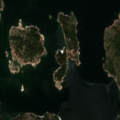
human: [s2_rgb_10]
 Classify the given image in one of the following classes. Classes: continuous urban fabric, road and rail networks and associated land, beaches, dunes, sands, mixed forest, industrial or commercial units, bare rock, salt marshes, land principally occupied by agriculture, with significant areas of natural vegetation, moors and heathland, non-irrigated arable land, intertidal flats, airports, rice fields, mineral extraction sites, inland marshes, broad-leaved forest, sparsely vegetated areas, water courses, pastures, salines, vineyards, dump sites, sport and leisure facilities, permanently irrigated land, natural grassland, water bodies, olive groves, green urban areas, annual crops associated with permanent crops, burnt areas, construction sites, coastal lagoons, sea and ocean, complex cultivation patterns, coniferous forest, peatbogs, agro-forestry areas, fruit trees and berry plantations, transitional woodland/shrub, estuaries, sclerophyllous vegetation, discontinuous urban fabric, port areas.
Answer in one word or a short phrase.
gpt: mixed forest, transitional woodland/shrub, sea and ocean